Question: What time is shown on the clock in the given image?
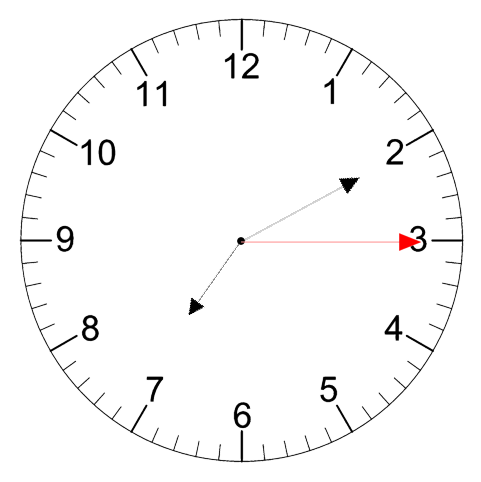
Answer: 07:10:15